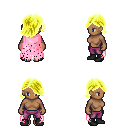
a pixel art fantasy rpg character, female body template, human, dark skin, pink tattered cape, magenta pants, gold swoop hairstyle, black shoes, four views (front, back, left, right), 2x2 character sprite sheet, small pixel art, hard edges, no anti-aliasing